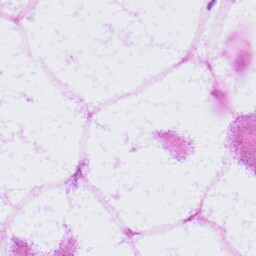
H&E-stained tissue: LymphNode